Interaction volume radius: 5 \u00c5
Interaction volume height: 30 \u00c5
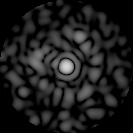
Disorder parameter: 0.8218